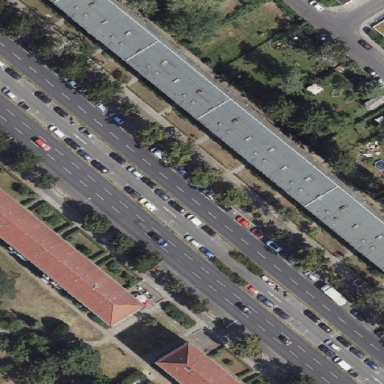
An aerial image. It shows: Parking area with surface.